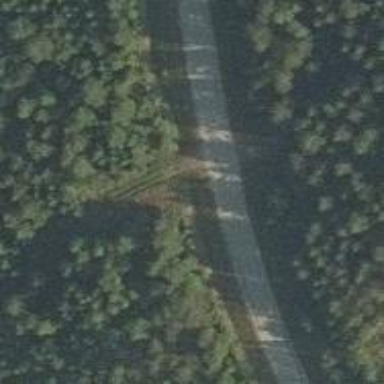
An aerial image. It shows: Tertiary road.